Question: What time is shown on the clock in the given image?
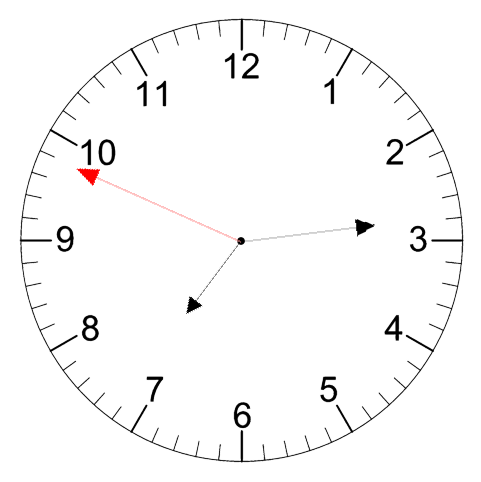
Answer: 07:13:49